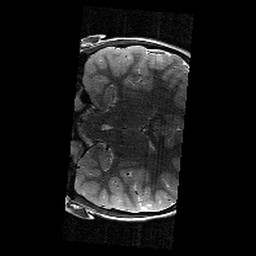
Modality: T2w
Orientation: coronal
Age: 9
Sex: female
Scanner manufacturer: siemens
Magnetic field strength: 3 T
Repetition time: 9.23 s
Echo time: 0.067 s